Question: How do I find a coordinate using cartesian coordinate system with just an index?
- -
I'm not married to the order of the grid, but I want to call the location by an index rather then a coronate if at all possible.
I'm trying to create a grid for game tiles.

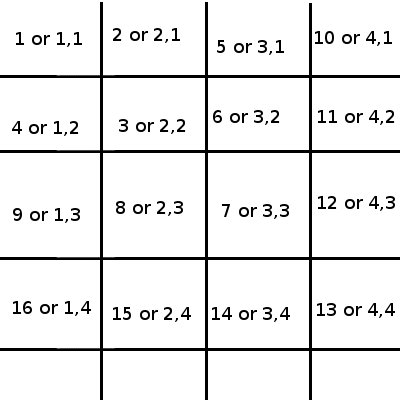
Answer: What you're loking for is what's known as a <URL> shows how it's done, but I'd like to add some explanation to it.
Given a value that you want to map to a coordinate :
First, we locate which it belongs to. A layer is what Keith showed in his , and goes something like this:
'''
1 2 5 10 -> '1 2 3 4
4 3 6 11 -> 2 '2 3 4
9 8 7 12 -> 3 3 '3 4
16 15 14 13 -> 4 4 4 '4
'''
You find out what layer belongs to by
'''
layer = math.floor(math.sqrt(N - 1)) + 1
'''
Given the layer, find the integer corresponding to the (shown above with a ', with values 1, 3, 7, 13 for layers 1, 2, 3, 4; in Keith's answer)
'''
diagonal = (layer^2) - layer + 1
'''
Now that you have the diagonal, we can find the values of and (Keith's ):
'''
if (N < diagonal):
x = layer
y = N - ((layer-1)^2) + 1
elif (N == diagonal):
x = layer
y = layer
else:
x = (layer^2) - N + 1
y = layer
'''
My formulas look a little different from Keith's, but they're ultimately derived from the same place. I did my calculations independently, then compared them to Keith's, and found that they're pretty much identical.